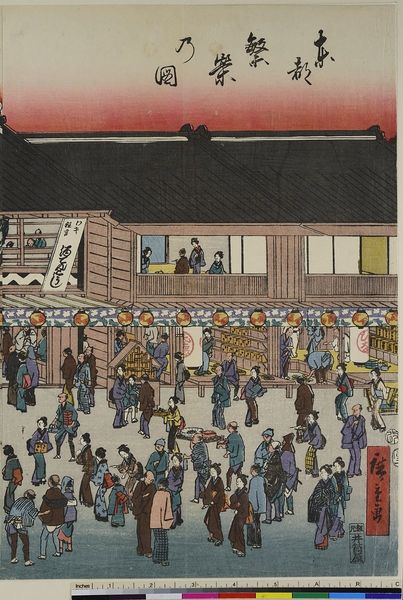
Titel: Das Nakamura-Theater, aus der Serie: Bilder des Wohlstands der Osthauptstadt
Künstler: Utagawa Hiroshige
Standort: Hamburg
Institution: Museum für Kunst und Gewerbe Hamburg
Schlagwörter: blau, frauen, menschen, braun, bunt, fenster, männer, schwarz, strasse, zimmer, dach, gebäude, haus, rot, fest, architektur, lampions, theater, balkon, holzschnitt, japan, schrift, geschäft, schuhe, modern, markt, häuschen, japanisch, gruppen, wände, schild, verkauf, asien, druckgraphik, druckgrafik, schilder, einkaufen, china, leben, spaziergänger, zeit, schrein, farbholzschnitt, stände, buchmalerei, kimono, lampion, teehaus, edo, reproduktionen, lampignons, druckerzeugnisse, straßen, plätze, theateraufführung, ukiyo